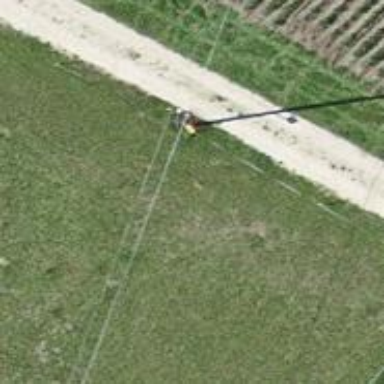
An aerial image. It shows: Power pole.